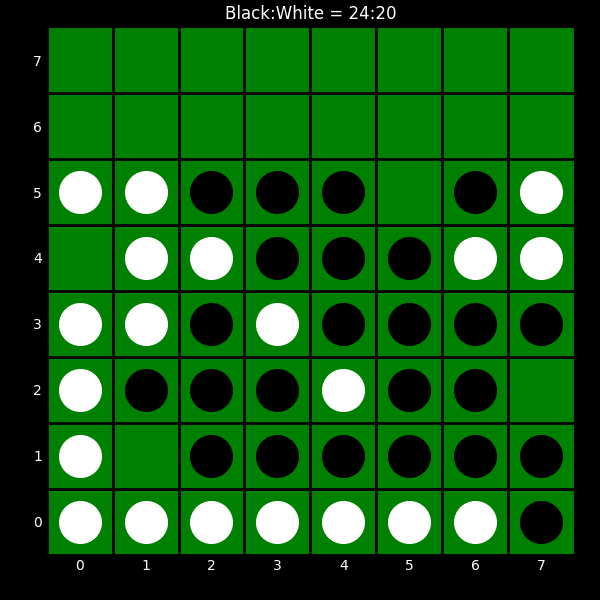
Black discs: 24
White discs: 20